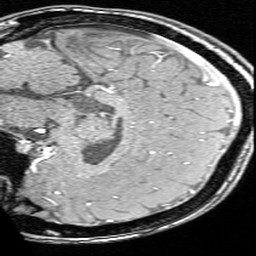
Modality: angio
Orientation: sagittal
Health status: ill
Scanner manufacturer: siemens
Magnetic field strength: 3 T
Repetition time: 0.022 s
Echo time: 0.00395 s